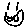
Label: smiley face